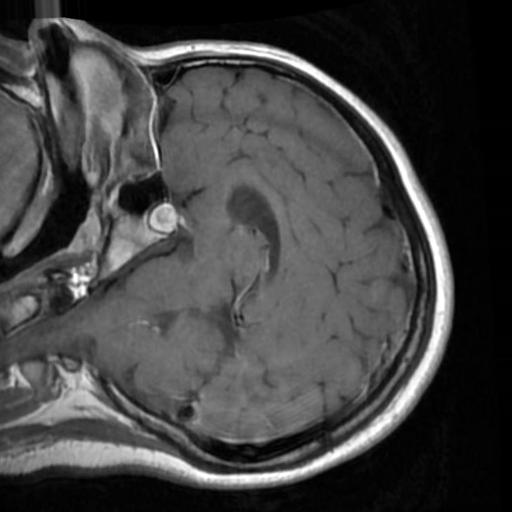
Label: brain_tumor